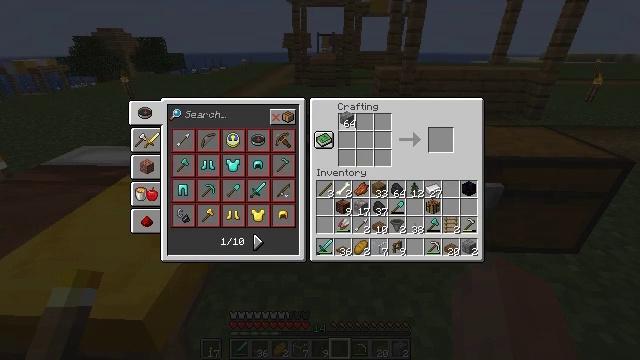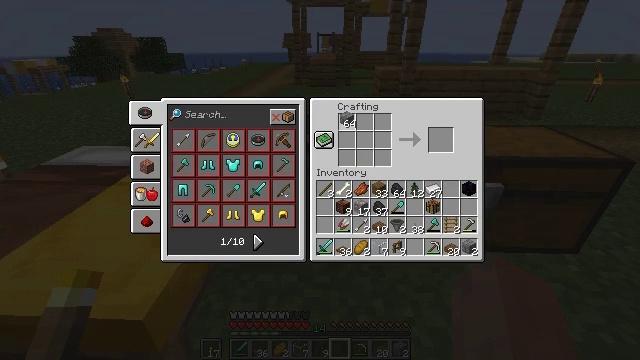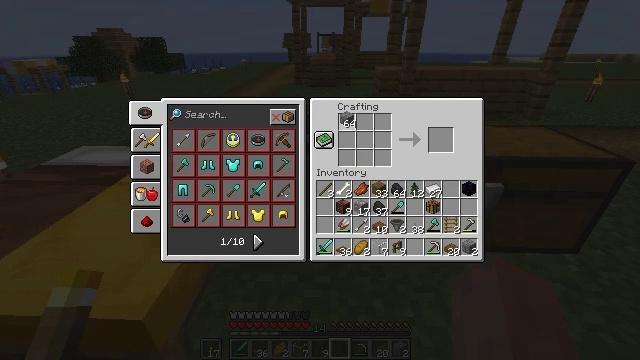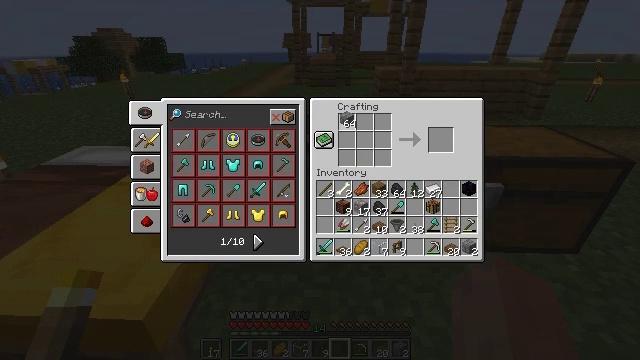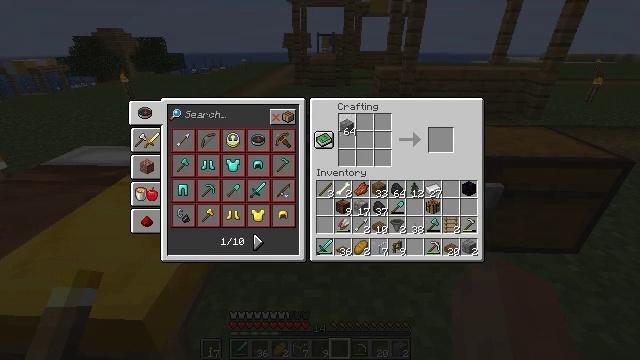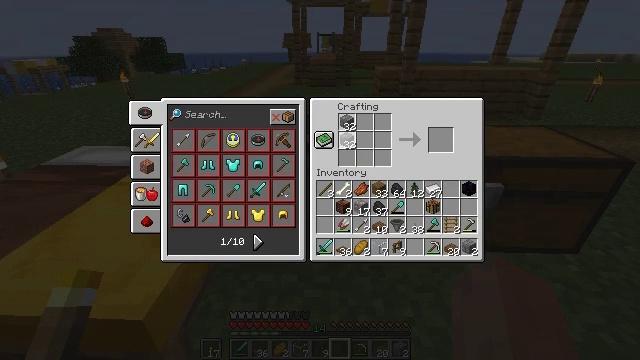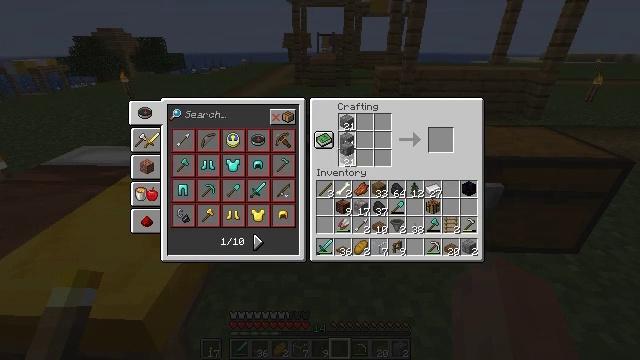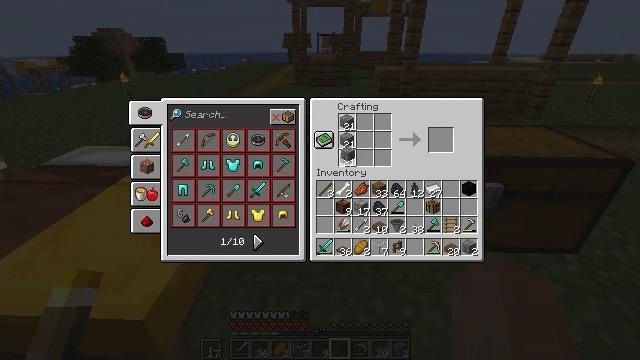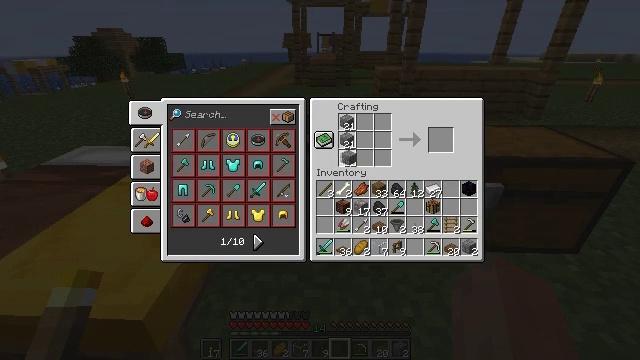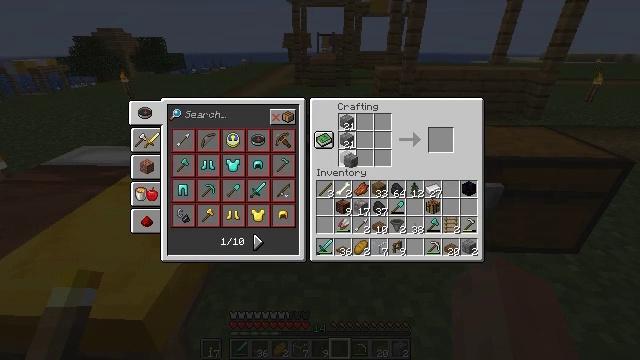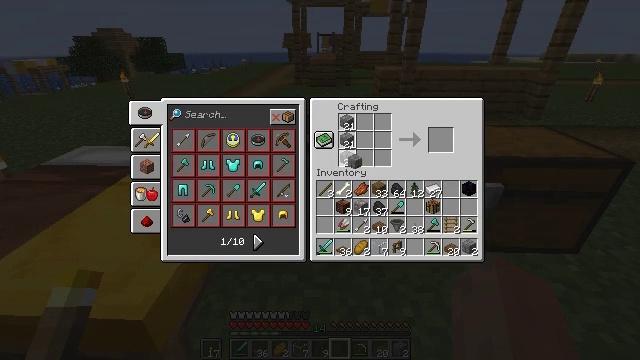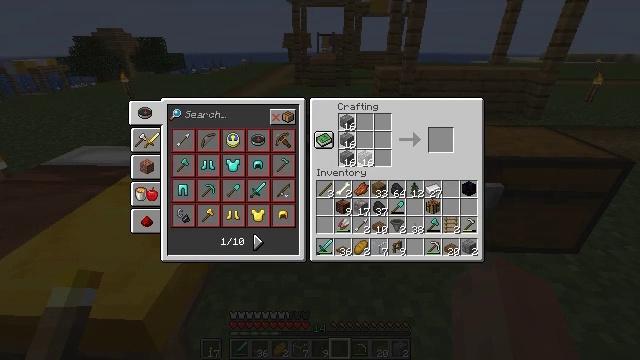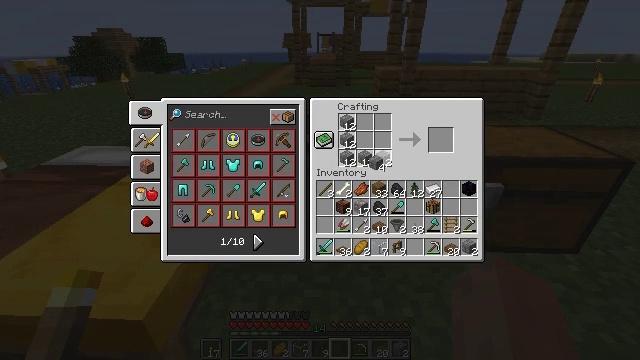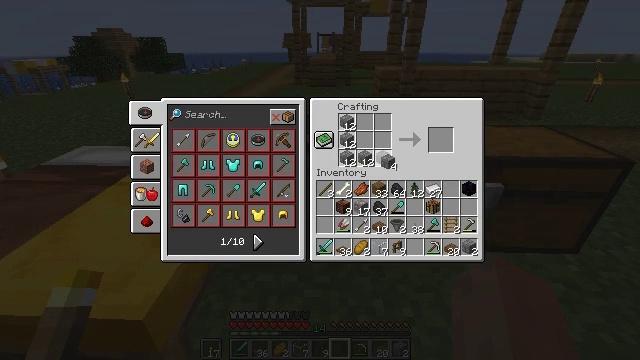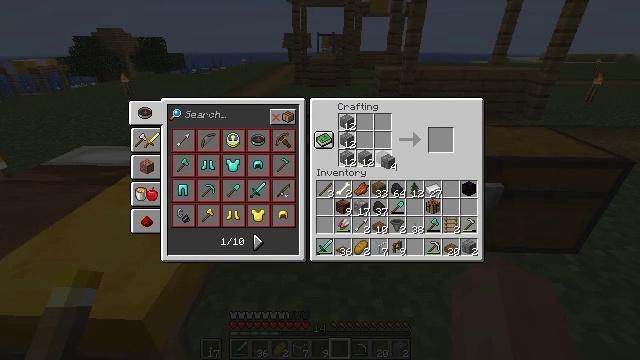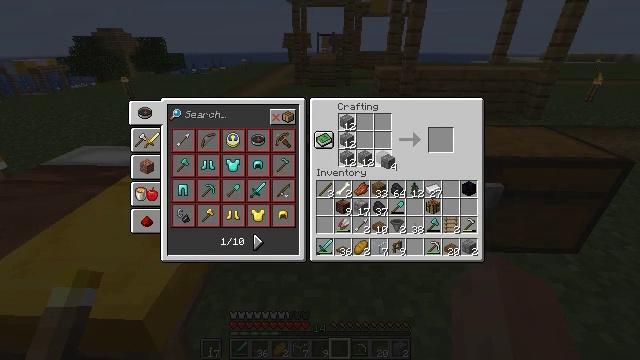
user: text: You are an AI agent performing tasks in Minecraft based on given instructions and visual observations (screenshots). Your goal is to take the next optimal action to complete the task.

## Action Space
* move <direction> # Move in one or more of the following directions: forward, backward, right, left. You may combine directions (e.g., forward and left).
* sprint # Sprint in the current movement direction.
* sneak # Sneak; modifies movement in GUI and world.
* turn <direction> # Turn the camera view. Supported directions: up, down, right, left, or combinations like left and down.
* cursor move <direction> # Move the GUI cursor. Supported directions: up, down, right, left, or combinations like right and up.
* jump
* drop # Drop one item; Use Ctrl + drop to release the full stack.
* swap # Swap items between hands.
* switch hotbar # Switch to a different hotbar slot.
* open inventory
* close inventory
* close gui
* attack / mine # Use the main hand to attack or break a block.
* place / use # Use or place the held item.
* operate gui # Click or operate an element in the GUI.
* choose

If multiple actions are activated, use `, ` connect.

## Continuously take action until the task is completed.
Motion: motion action
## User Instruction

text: Combine stone bricks in the crafting table to make stone brick stairs.
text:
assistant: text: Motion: operate gui
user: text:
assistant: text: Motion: operate gui
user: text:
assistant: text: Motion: operate gui
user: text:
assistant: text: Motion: cursor move down, operate gui
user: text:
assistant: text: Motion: cursor move down, operate gui
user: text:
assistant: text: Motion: cursor move down, operate gui
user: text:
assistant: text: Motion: operate gui
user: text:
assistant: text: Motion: operate gui
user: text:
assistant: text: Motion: operate gui
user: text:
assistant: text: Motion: operate gui
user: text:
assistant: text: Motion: cursor move right, operate gui
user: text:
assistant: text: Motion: cursor move right, operate gui
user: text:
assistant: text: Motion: cursor move right, operate gui
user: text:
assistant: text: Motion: operate gui
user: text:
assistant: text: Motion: operate gui
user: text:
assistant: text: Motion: operate gui
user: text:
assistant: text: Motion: operate gui
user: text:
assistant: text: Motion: cursor move left, operate gui
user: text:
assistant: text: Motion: operate gui
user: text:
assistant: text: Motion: operate gui
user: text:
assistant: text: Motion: operate gui
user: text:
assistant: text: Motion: operate gui
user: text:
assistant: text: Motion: operate gui
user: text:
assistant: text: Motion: operate gui
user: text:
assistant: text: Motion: operate gui
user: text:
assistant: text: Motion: no_op
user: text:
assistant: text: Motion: cursor move right
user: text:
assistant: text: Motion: cursor move right and down
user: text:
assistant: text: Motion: cursor move right and down
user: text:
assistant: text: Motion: cursor move right and down